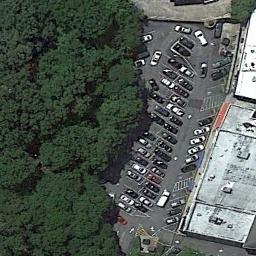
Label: parking_lot